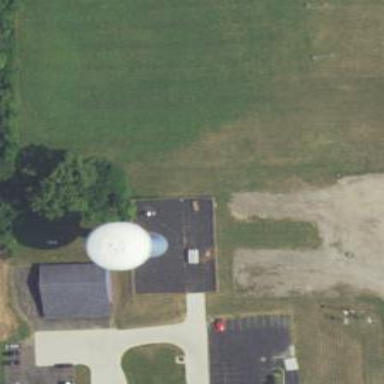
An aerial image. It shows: Water tower that is man-made.